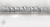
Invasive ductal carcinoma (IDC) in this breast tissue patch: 0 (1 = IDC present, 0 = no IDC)